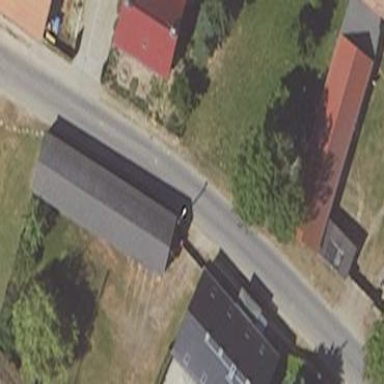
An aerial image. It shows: Shed building.